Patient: sex M, age 81
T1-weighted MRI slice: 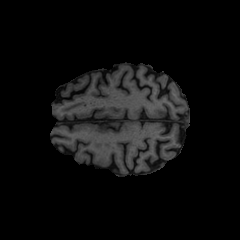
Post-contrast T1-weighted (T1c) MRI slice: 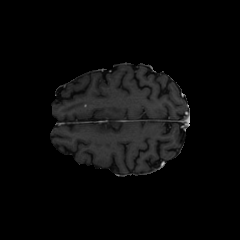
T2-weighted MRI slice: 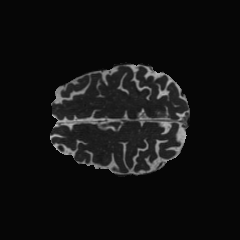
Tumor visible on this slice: yes
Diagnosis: Glioblastoma, IDH-wildtype
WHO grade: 4